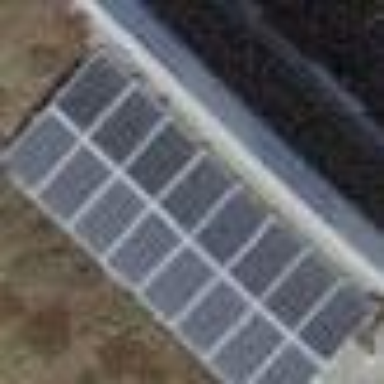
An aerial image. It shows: Solar power generator with photovoltaic panels.